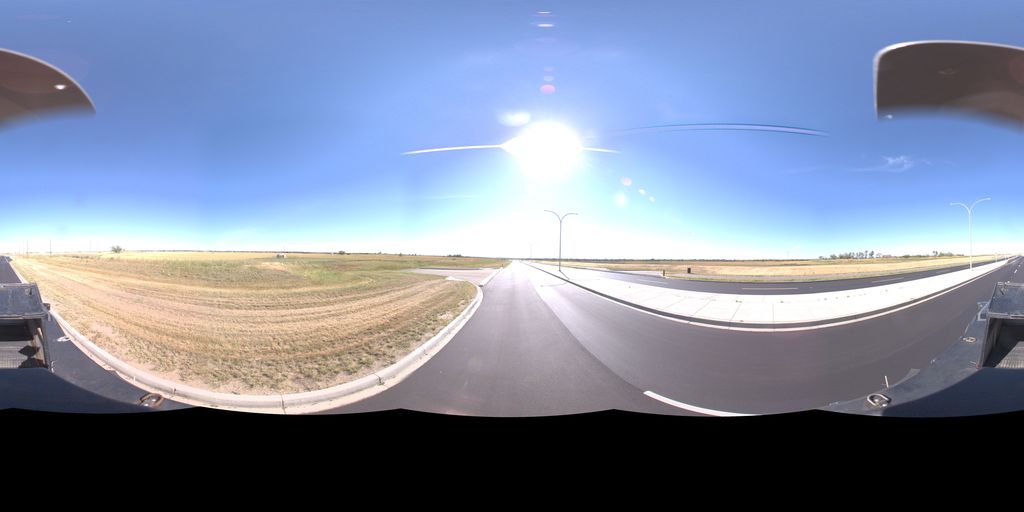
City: saskatoon